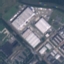
Label: Industrial